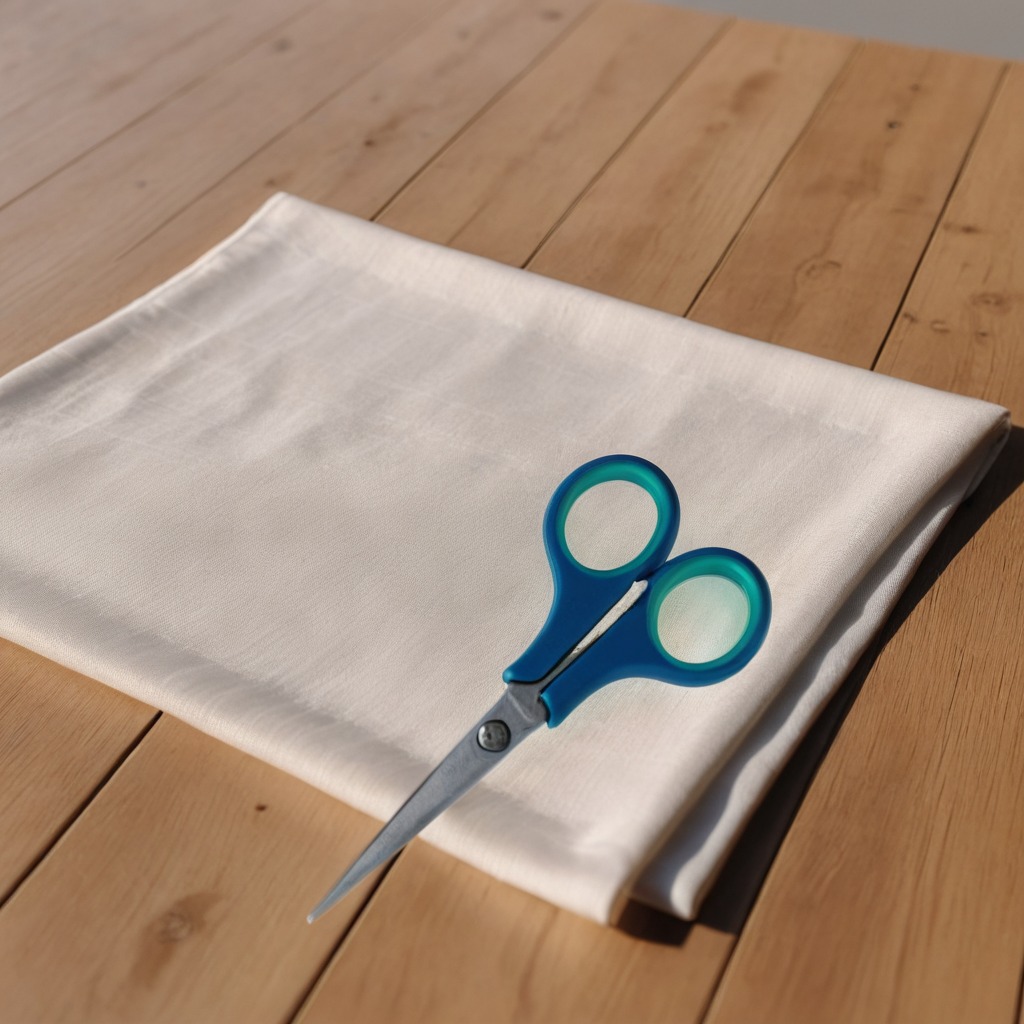
A scissor lying on a wooden table in an outdoor workshop during daytime bright natural light soft shadows worn but beneath the cloth.